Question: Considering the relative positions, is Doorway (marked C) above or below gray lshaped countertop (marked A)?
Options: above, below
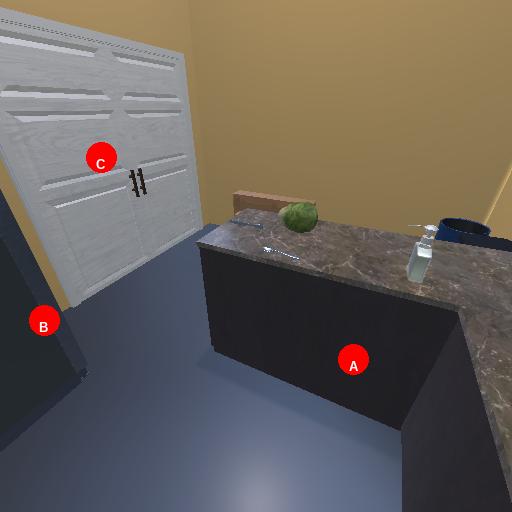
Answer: above